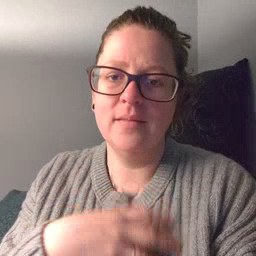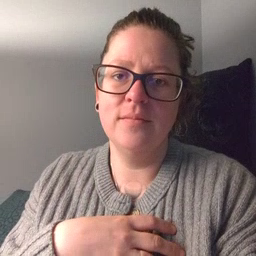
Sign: mad